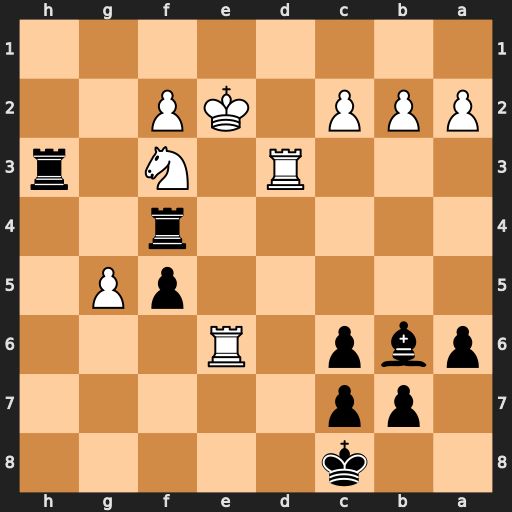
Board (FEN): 2k5/1pp5/pbp1R3/5pP1/5r2/3R1N1r/PPP1KP2/8
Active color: b
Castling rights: -
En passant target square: -
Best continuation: Re4+ Rxe4 fxe4